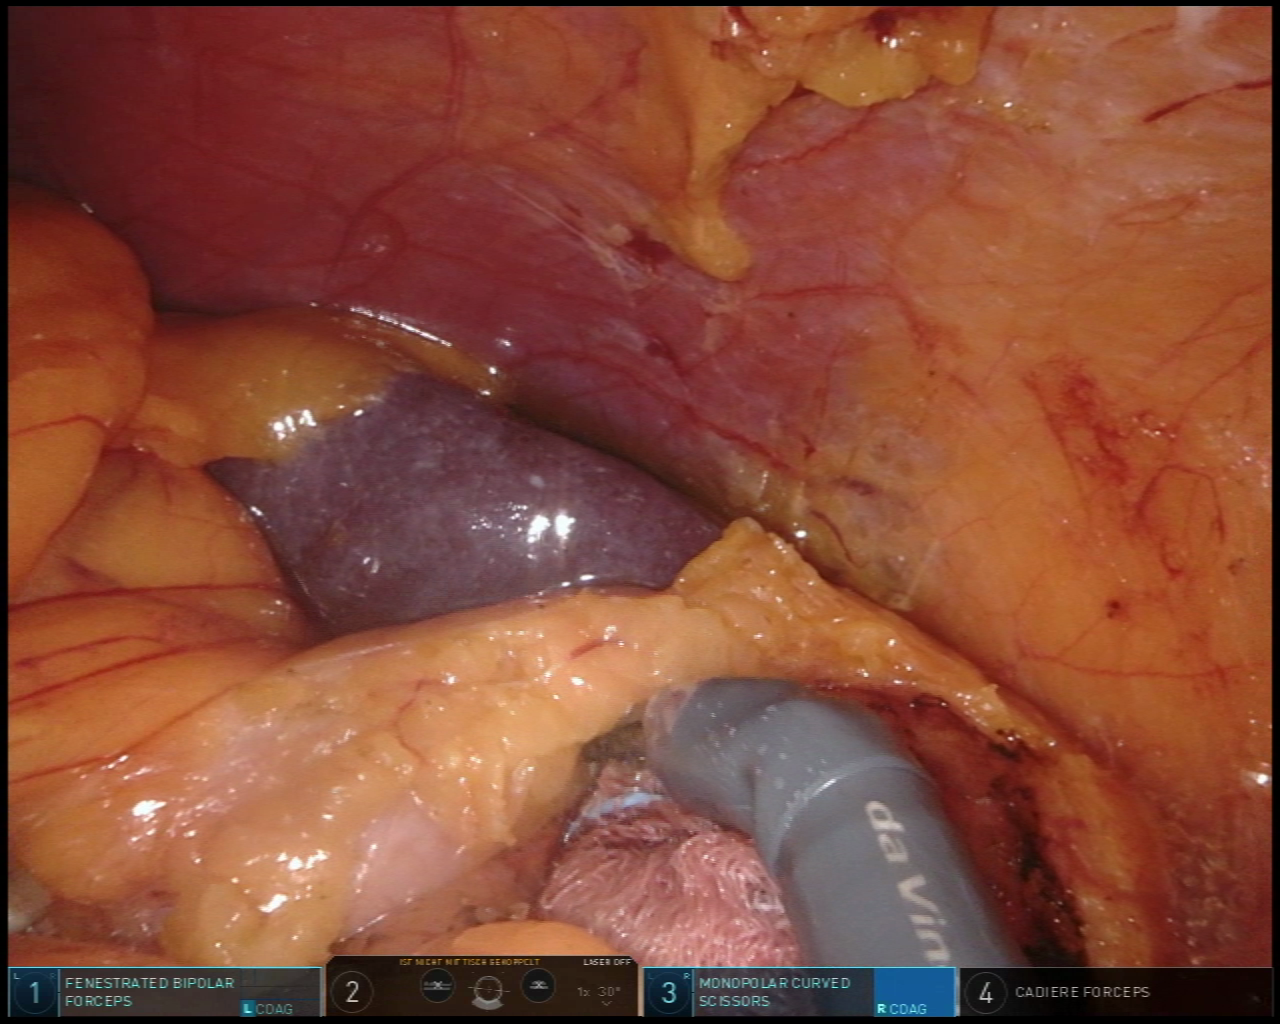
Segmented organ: spleen
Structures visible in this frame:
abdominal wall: yes
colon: no
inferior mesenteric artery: no
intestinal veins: no
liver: no
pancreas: yes
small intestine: no
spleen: yes
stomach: no
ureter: no
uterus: no
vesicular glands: no